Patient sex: M
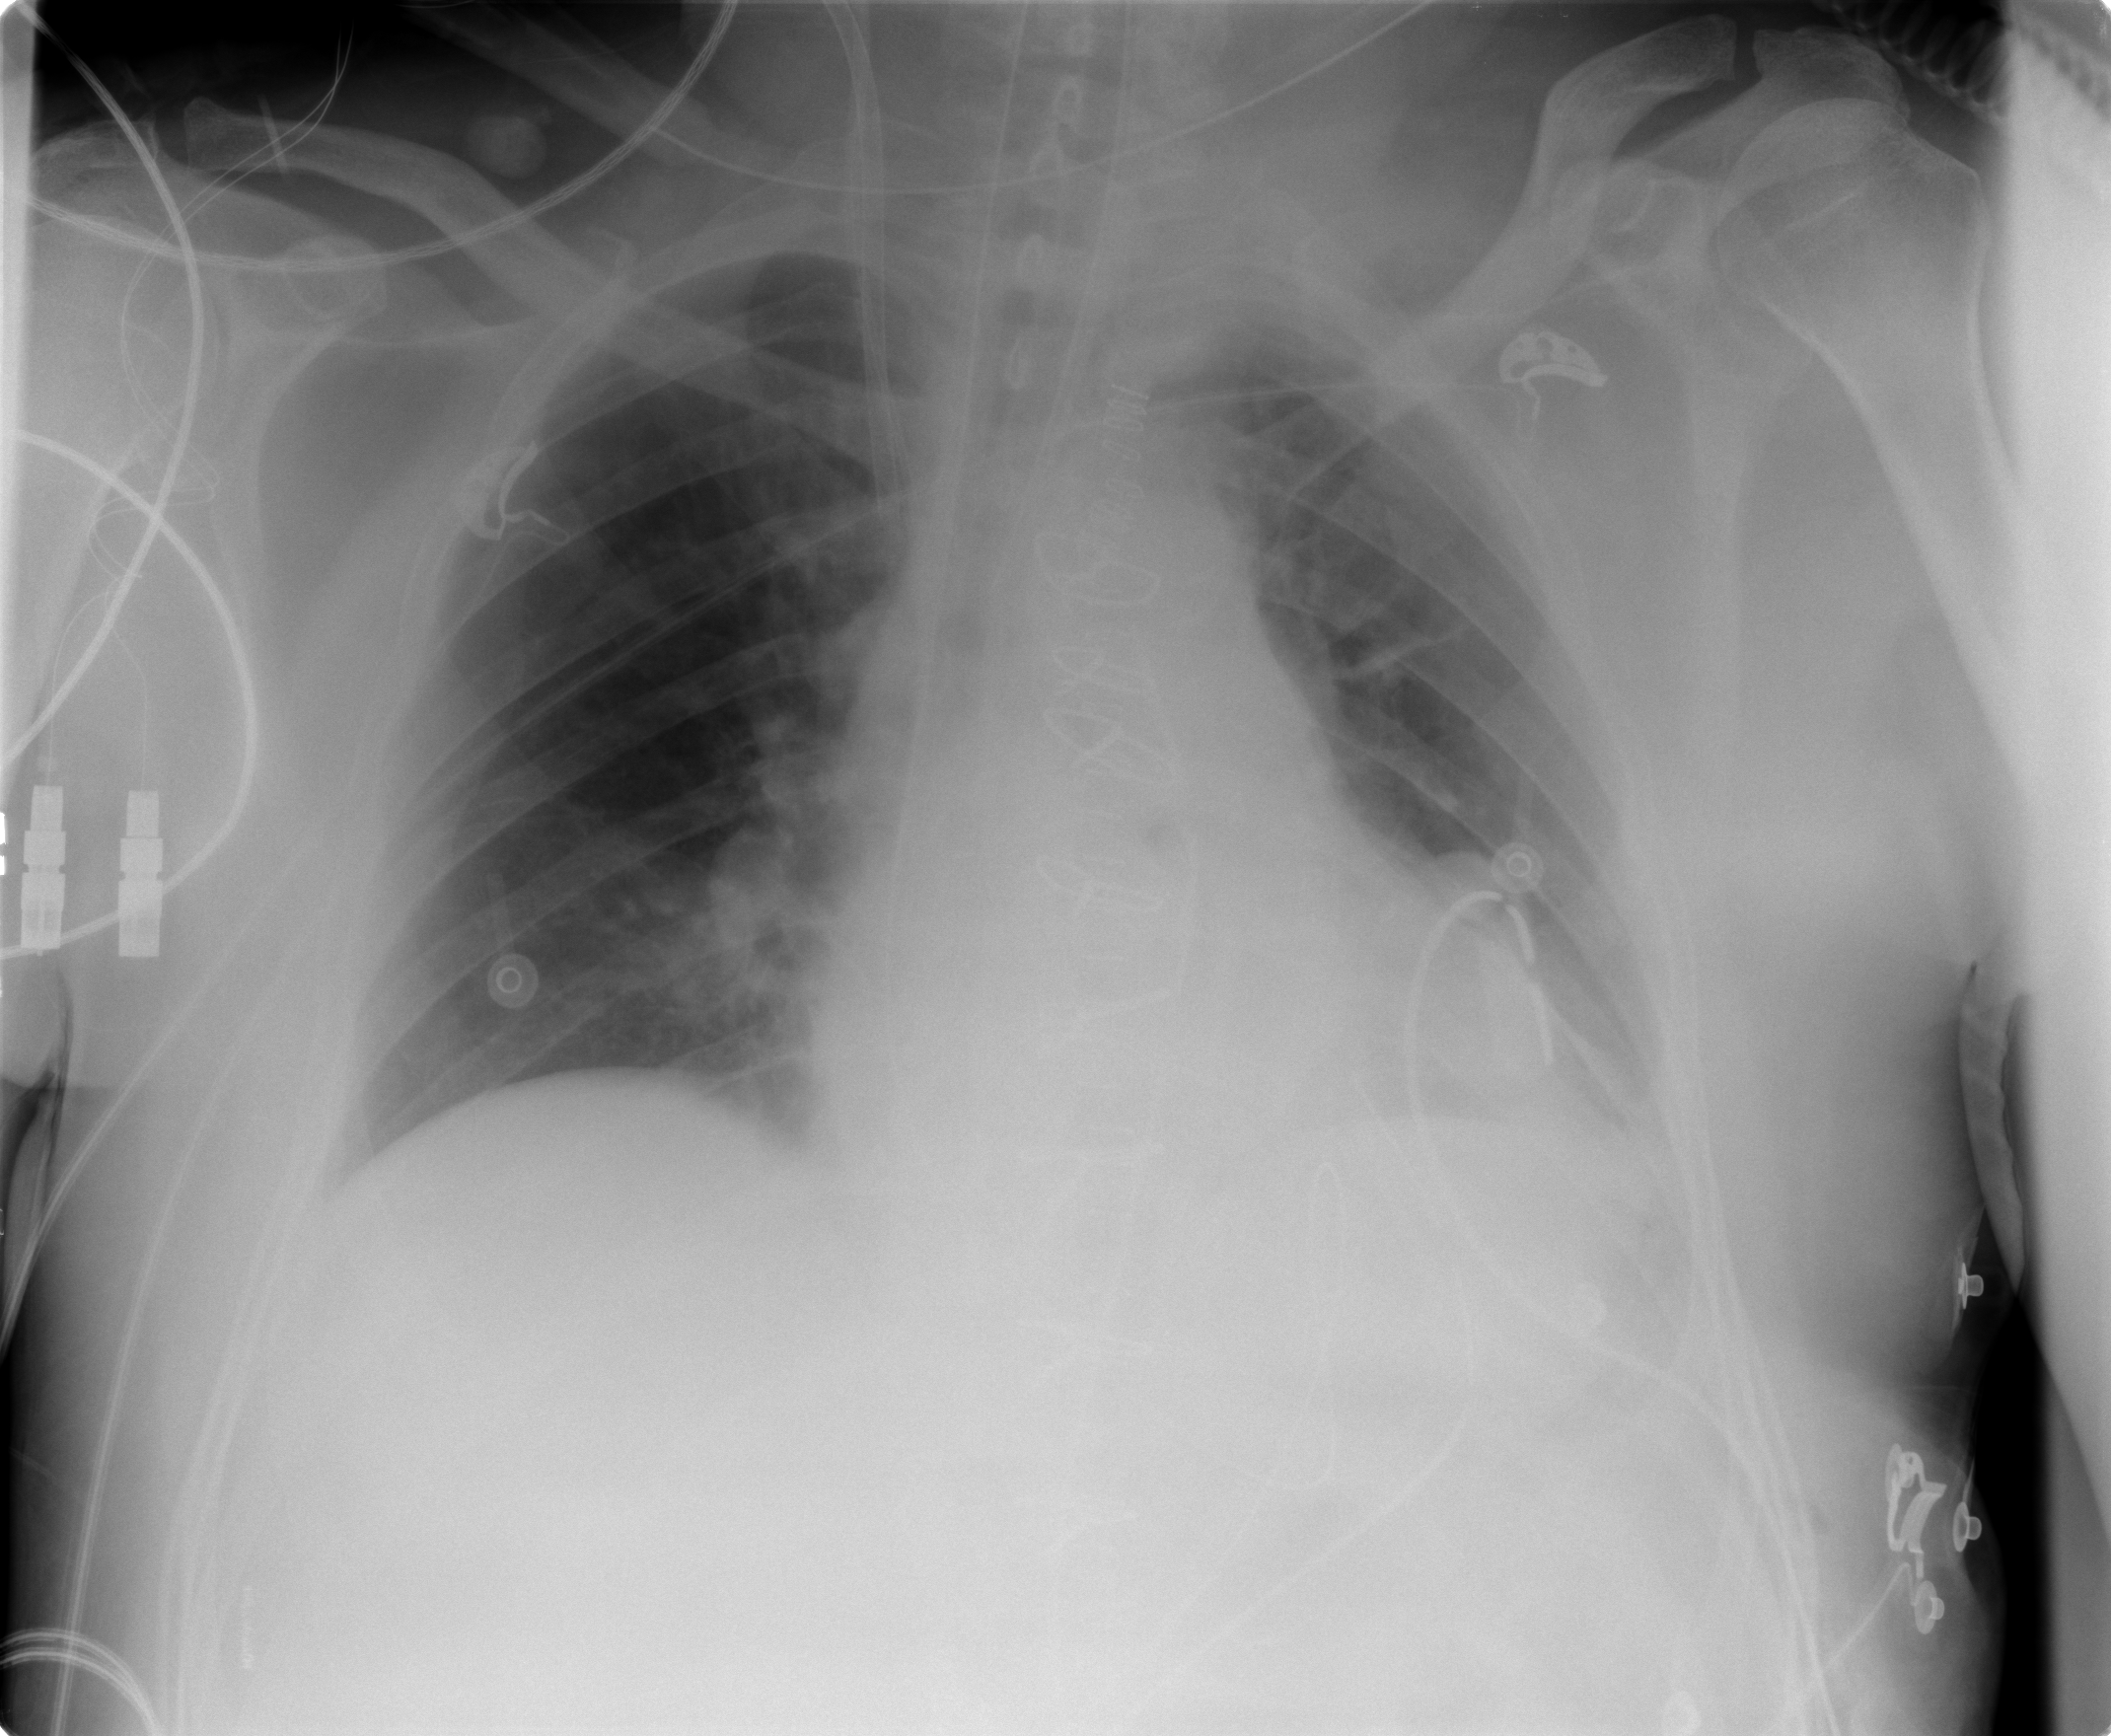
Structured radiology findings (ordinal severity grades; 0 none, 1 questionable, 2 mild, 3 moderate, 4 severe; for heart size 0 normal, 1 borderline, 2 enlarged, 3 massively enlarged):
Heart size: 0
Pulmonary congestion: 0
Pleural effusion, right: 0
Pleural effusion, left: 2
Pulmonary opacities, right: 0
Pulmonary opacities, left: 0
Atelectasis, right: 0
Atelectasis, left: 2